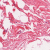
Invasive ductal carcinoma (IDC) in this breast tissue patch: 0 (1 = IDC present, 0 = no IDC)